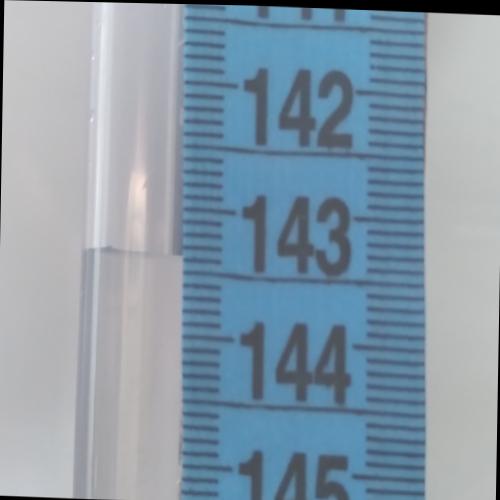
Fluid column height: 143.4 cm